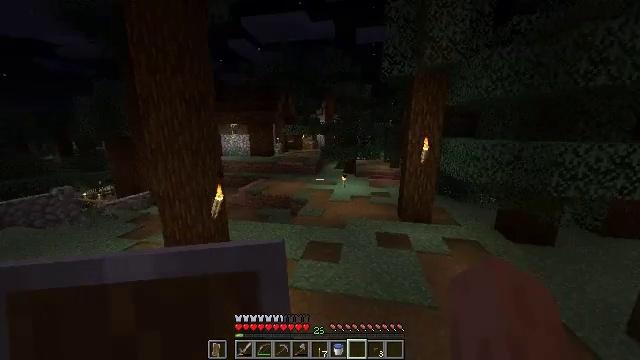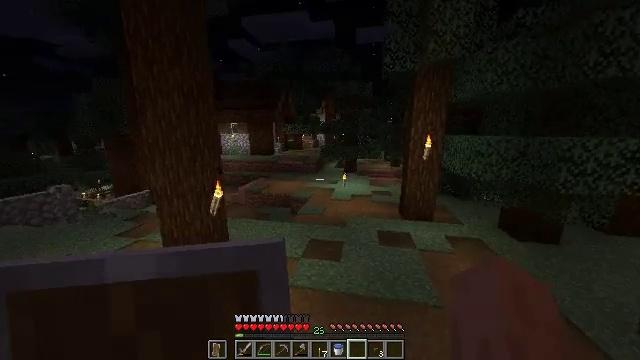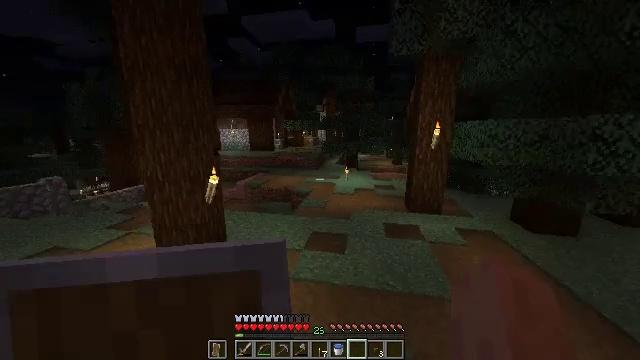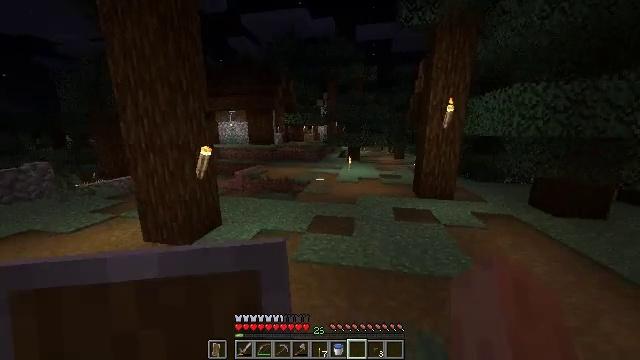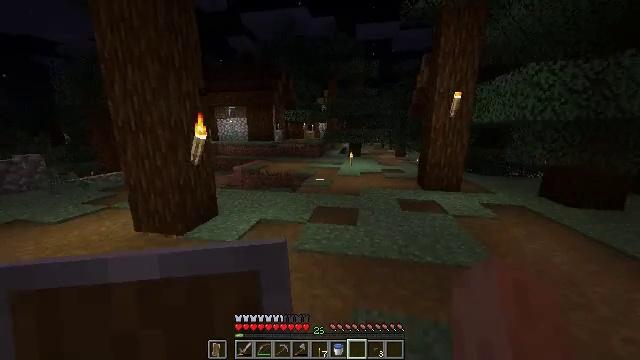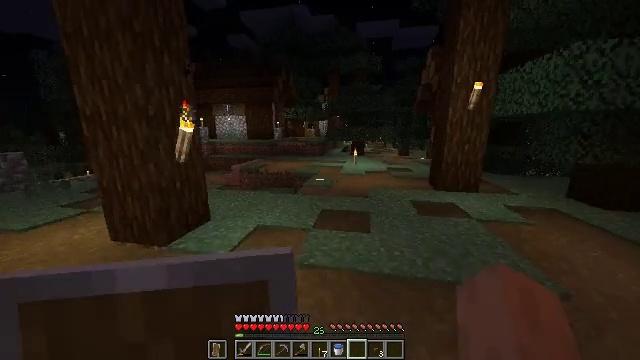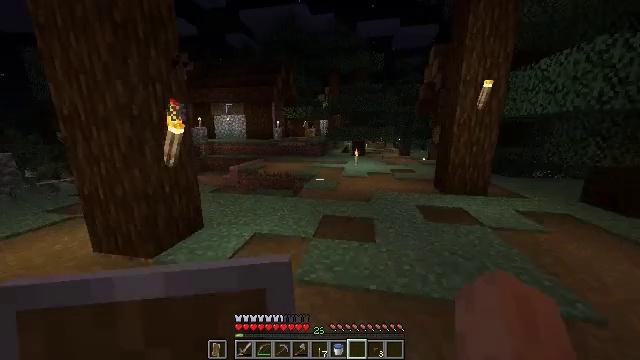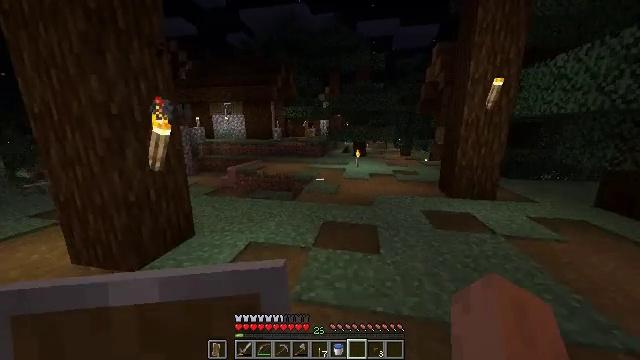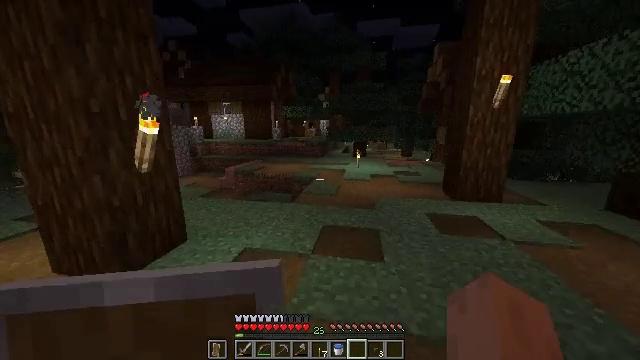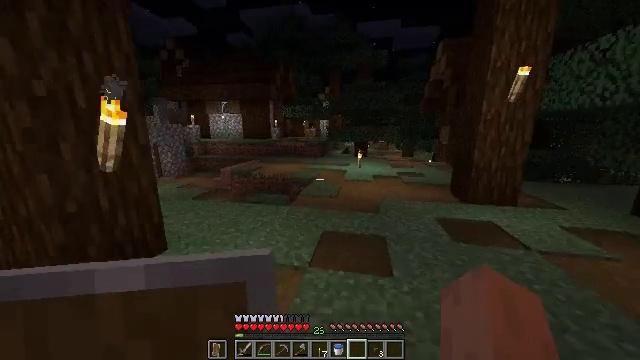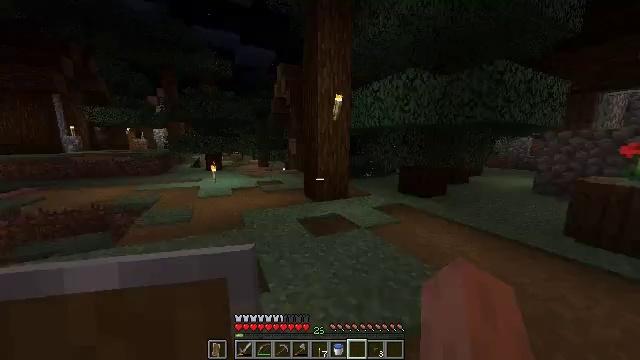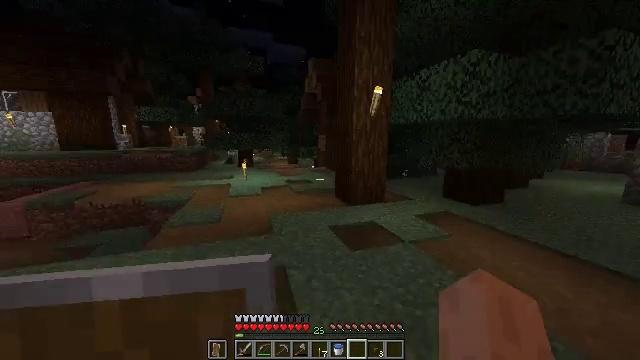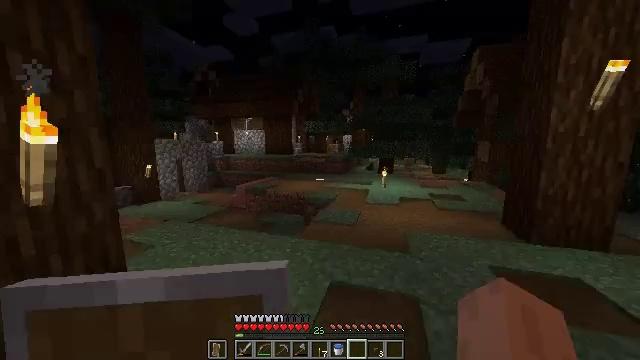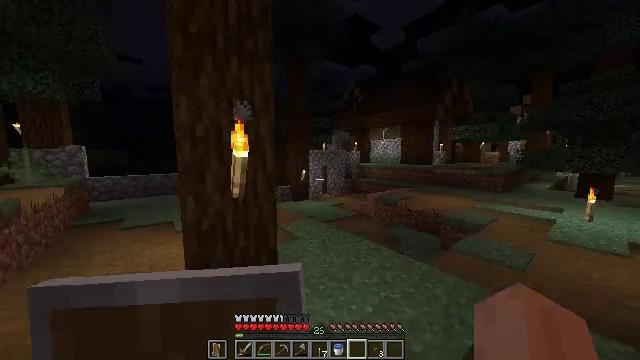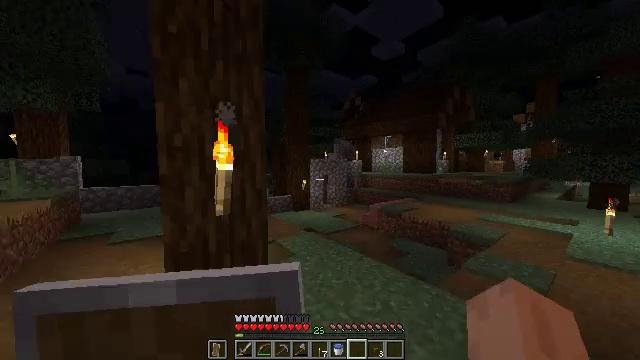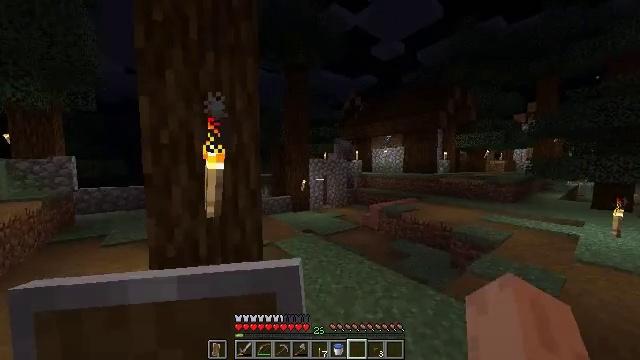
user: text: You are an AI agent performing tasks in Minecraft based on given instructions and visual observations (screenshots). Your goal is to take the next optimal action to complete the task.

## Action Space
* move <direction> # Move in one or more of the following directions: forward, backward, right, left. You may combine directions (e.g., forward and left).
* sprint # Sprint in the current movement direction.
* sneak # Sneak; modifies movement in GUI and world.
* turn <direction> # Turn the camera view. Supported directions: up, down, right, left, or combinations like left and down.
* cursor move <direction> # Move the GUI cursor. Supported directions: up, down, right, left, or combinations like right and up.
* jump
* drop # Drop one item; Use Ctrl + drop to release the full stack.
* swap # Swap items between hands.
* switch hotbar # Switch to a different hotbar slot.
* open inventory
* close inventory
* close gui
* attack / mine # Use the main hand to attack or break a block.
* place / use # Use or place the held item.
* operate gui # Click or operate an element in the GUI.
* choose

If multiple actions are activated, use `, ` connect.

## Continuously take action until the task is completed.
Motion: motion action
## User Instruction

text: Mine the spruce door to collect it.
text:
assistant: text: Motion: move forward
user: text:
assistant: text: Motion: move forward
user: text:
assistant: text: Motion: move forward
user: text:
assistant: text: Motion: move forward
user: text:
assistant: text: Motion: move forward
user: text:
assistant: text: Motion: move forward
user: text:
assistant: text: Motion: move forward
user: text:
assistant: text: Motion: move forward
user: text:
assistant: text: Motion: move forward
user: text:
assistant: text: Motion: move forward, turn right and up
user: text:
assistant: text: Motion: move forward, turn left
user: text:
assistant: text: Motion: move forward, turn left and up
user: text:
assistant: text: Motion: move forward, turn left and up
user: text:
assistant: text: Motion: move forward, turn up
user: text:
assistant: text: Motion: move forward, sprint
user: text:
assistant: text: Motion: move forward, sprint
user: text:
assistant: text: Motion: move forward, sprint
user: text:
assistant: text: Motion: move forward, turn right and down
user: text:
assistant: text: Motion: move forward, turn right
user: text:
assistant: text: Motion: move forward, turn left
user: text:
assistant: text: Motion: move forward, turn left
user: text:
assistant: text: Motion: move forward, turn left, switch to hotbar 4
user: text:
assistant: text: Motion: move forward, switch to hotbar 4
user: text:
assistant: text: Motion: move forward
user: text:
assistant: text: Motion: move forward
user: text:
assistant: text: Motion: move forward, jump
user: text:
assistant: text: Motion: move forward, jump
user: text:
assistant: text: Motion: move forward, jump
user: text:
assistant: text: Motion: move forward
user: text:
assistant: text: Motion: move forward